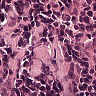
Metastatic tissue present: no